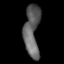
Tissue: lung
Cell type: Epithelial cells
Senescence score: 0.1969
Nuclear area (px): 774
Mean DAPI intensity: 98.435